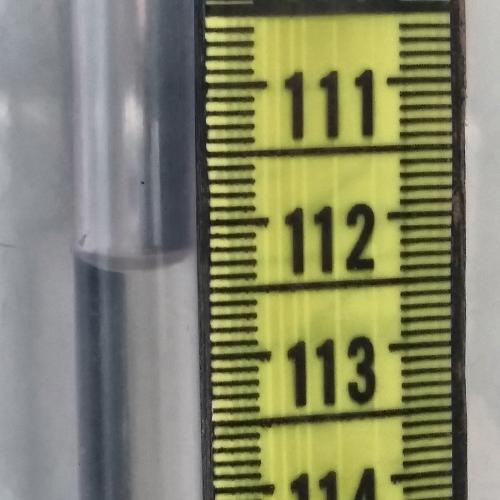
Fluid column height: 112.3 cm